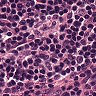
Metastatic tissue present: no